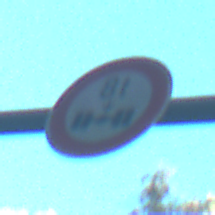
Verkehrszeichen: TatsaechlicheAchslast
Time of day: MorningAfternoon
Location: Outdoor (Nature)
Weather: Clear
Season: NotSpecified
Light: Natural